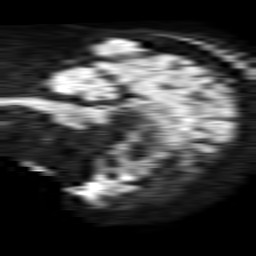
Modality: TRACE
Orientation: sagittal
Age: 79
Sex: female
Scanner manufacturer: philips
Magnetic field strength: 1.5 T
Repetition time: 4.6 s
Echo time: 0.08631 s